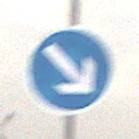
Verkehrszeichen: VorgeschriebeneVorbeifahrtRechts
Umgebung: Outdoor, Suburban
Tageszeit: MorningAfternoon
Wetter: Overcast
Licht: Natural
Jahreszeit: NotSpecified
Kontrast: LowContrast